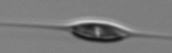
Label: Cylindrotheca